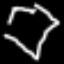
Label: diamond